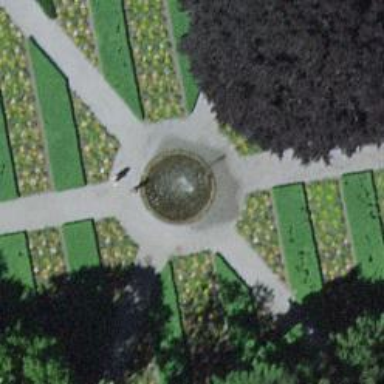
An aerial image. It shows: Fountain.